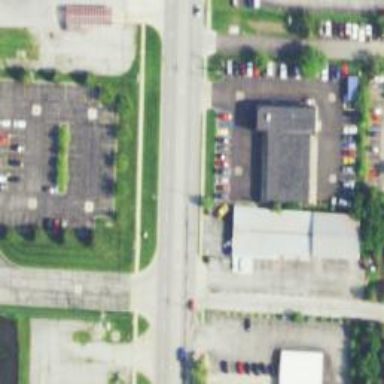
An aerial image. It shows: Car rental service.